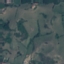
Land use / land cover class: Pasture